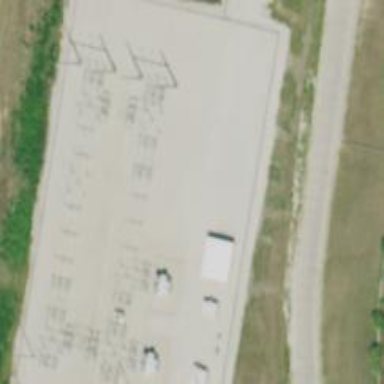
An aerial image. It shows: Power substation enclosed by fence.